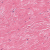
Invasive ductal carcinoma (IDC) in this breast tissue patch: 0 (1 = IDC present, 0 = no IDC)